Aerial crown-view tile of a tropical tree (Barro Colorado Island, Panama), acquired 20241112:
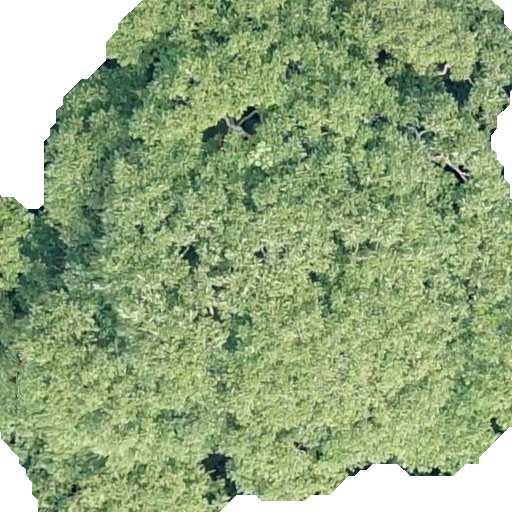
Species: Dipteryx oleifera
GBIF accepted scientific name: Dipteryx oleifera
Crown area: 419.988 m²